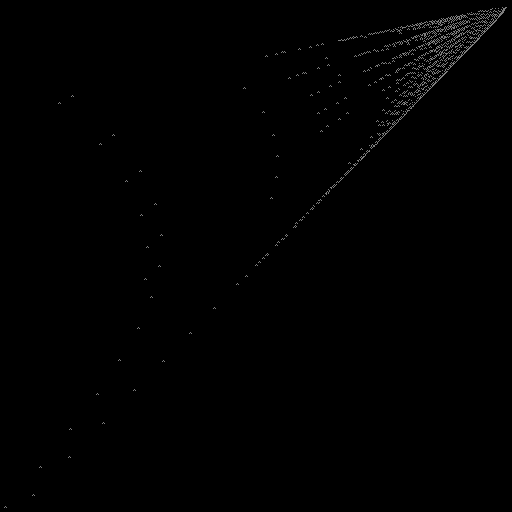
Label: drumlin